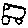
Label: car